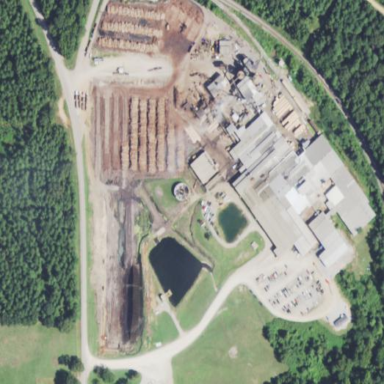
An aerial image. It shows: Industrial area with sawmill.